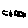
Label: car